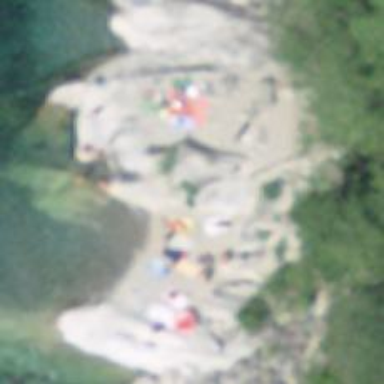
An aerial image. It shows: Bathing place on leisure land.